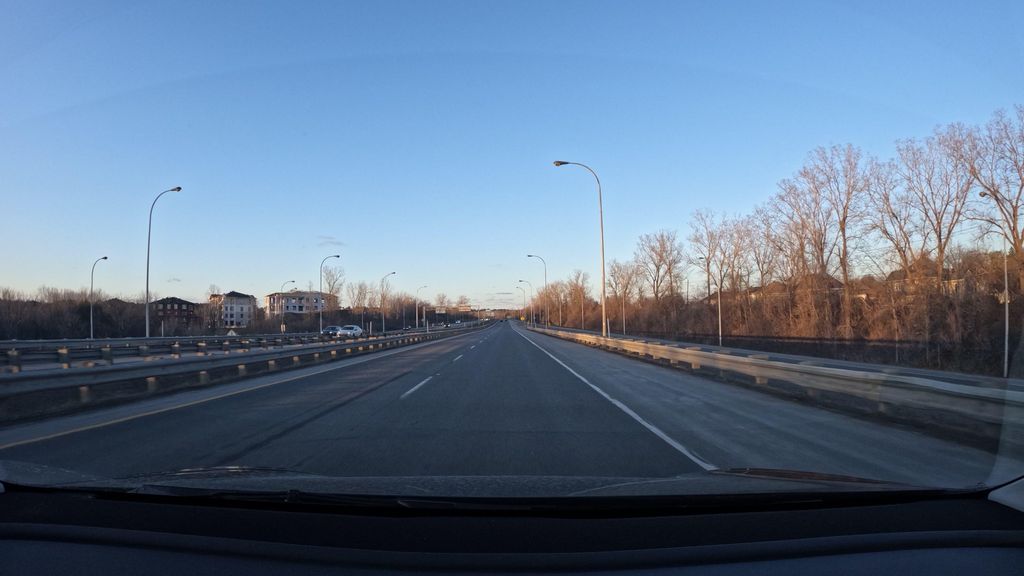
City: montreal